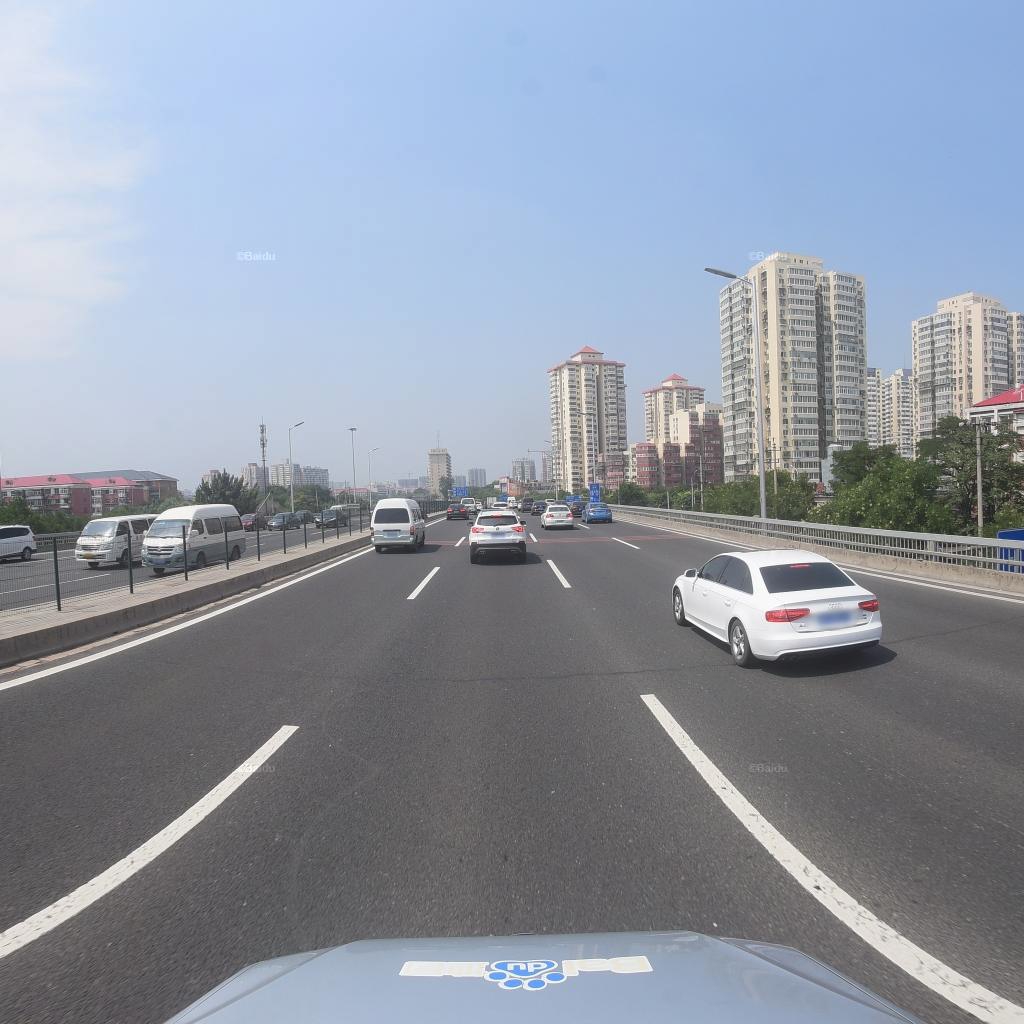
Region: Fengtai
Road damage annotations: transverse patch, transverse patch, longitudinal patch